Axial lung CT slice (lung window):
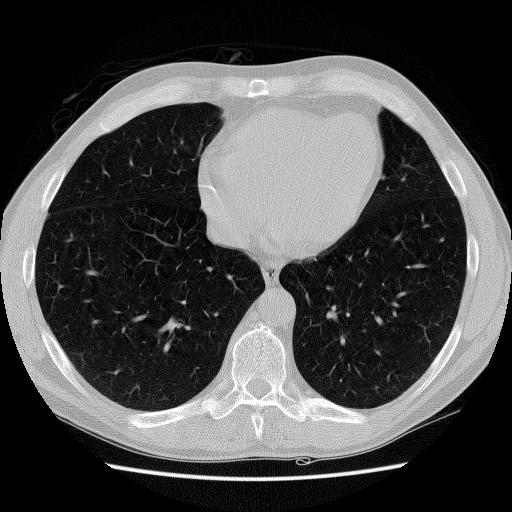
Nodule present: no